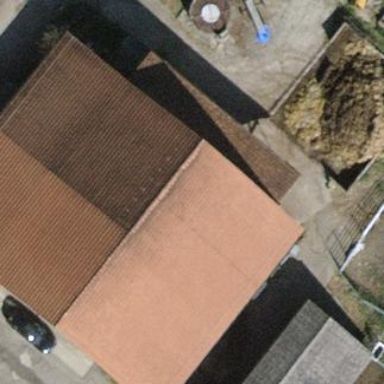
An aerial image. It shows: Building with tiled roof.